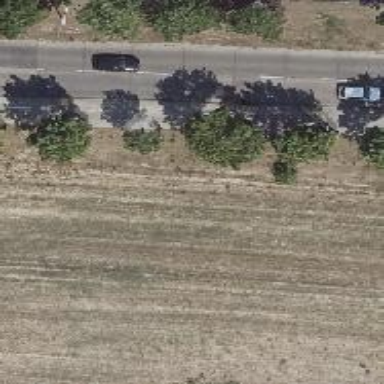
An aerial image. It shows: Avenue lined with deciduous broadleaved trees.